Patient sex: M
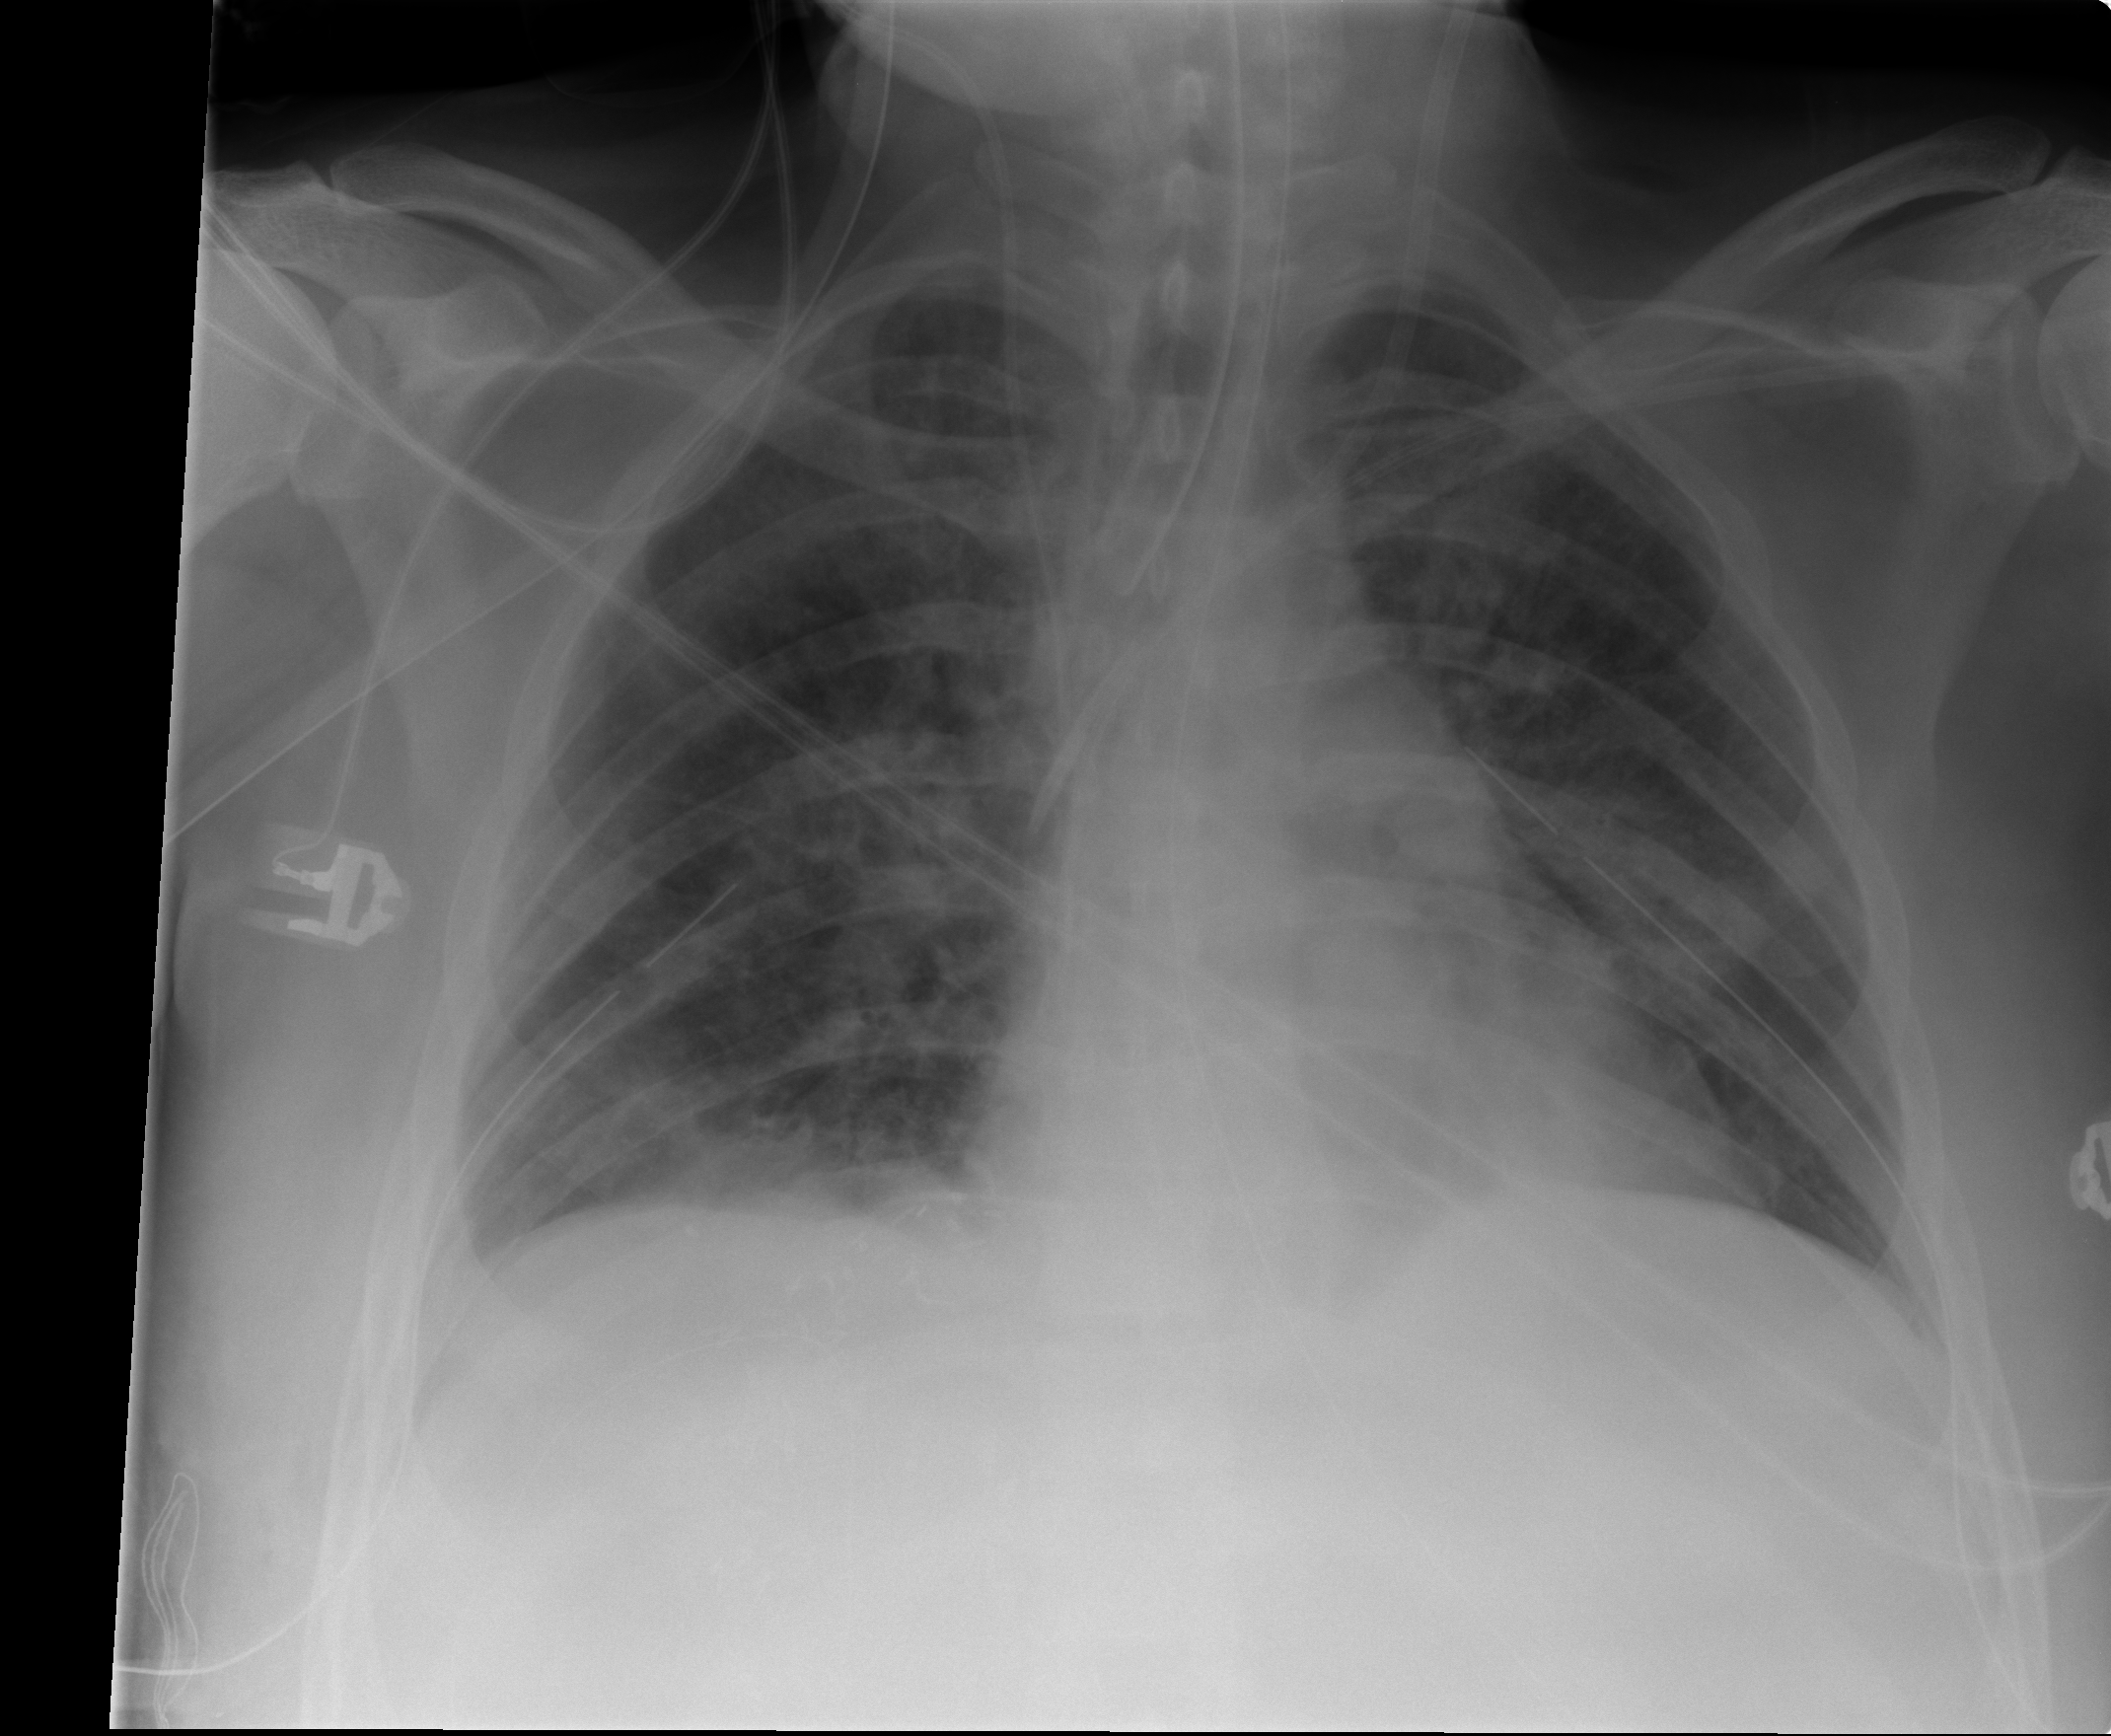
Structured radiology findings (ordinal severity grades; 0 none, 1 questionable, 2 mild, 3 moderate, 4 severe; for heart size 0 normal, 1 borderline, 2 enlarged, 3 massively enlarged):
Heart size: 0
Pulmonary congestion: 2
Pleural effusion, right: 2
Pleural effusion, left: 2
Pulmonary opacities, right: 2
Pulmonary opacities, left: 2
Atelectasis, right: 2
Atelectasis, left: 2